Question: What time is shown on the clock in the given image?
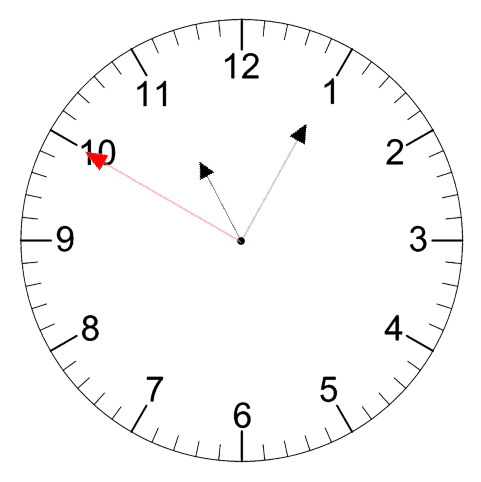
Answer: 11:04:50